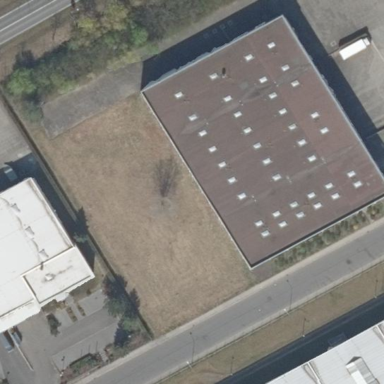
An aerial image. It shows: Building with flat roof.